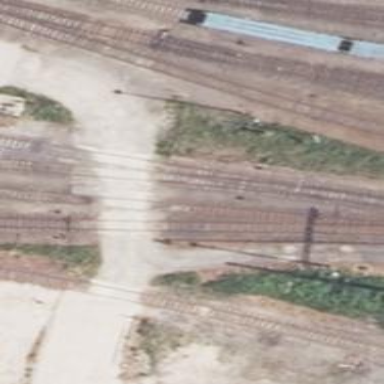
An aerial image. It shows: Level crossing along the railway.